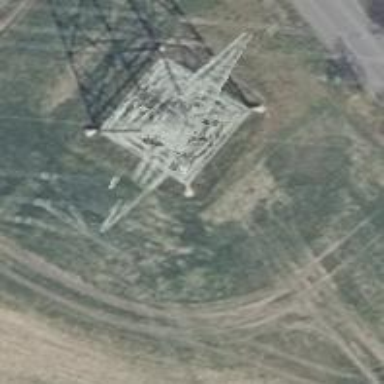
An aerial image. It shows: Three power lines with cables.